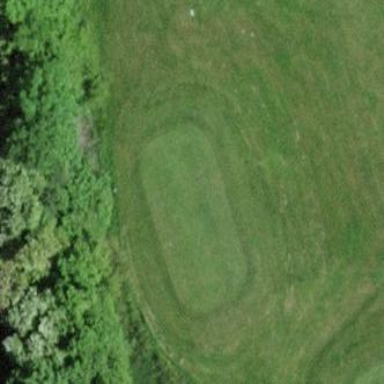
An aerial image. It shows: Grassy area designated as golf tee.